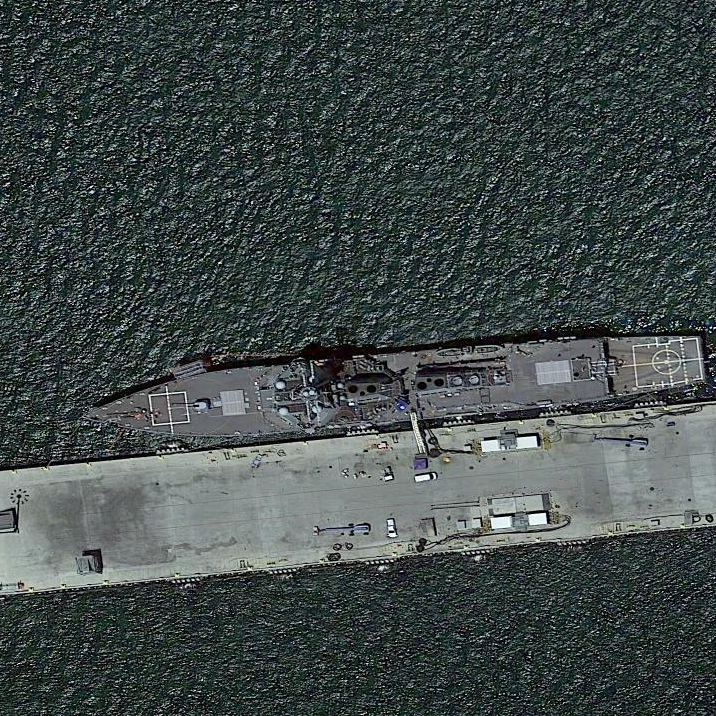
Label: Arleigh_Burke-class_destroyer